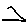
Label: triangle